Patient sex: F
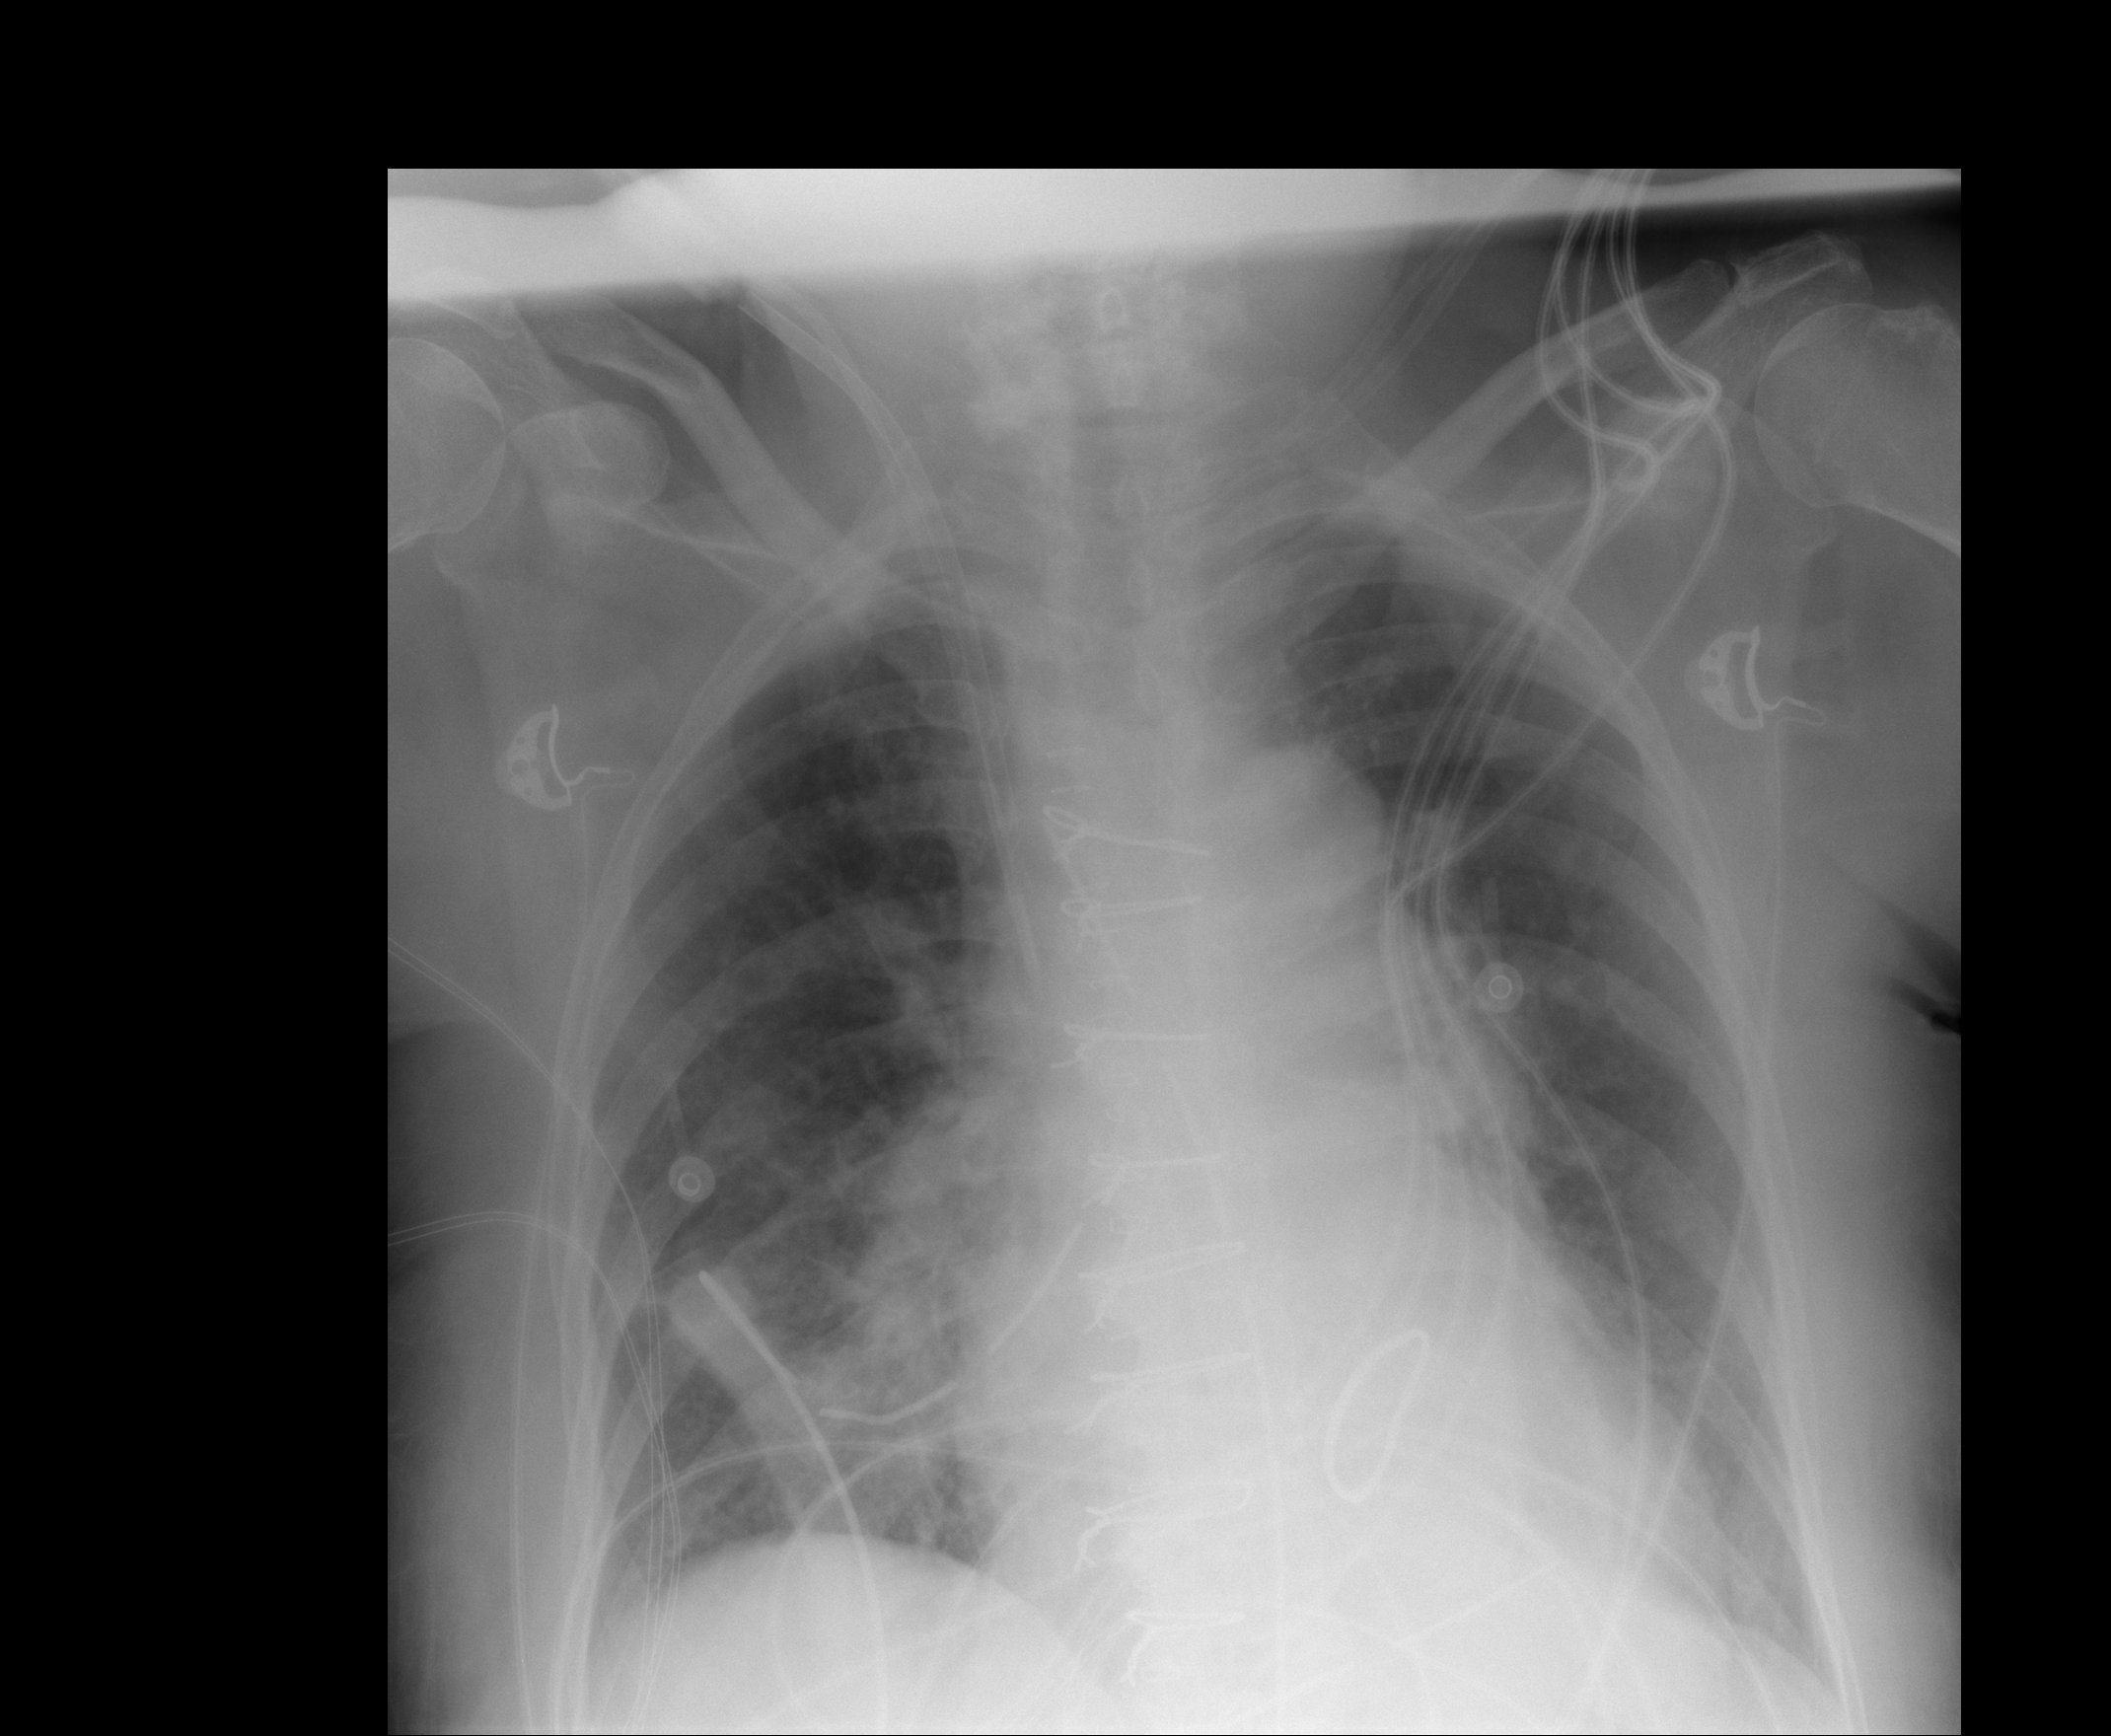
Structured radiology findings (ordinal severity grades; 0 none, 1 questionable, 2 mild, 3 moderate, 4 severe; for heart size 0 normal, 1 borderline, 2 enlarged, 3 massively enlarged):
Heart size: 0
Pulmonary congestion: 0
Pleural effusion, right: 0
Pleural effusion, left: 0
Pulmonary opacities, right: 2
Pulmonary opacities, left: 0
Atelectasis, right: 2
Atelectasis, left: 0